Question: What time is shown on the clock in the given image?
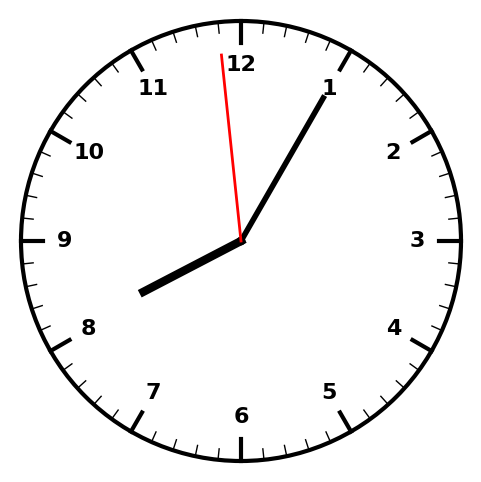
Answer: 08:04:59